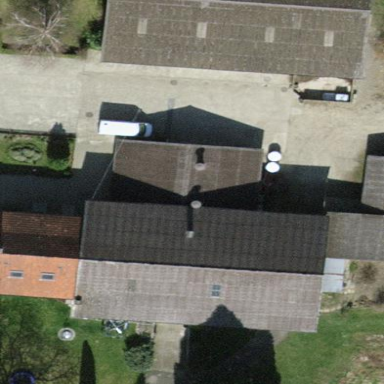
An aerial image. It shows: Farmyard area.